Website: home-depot
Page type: delivery-shipping
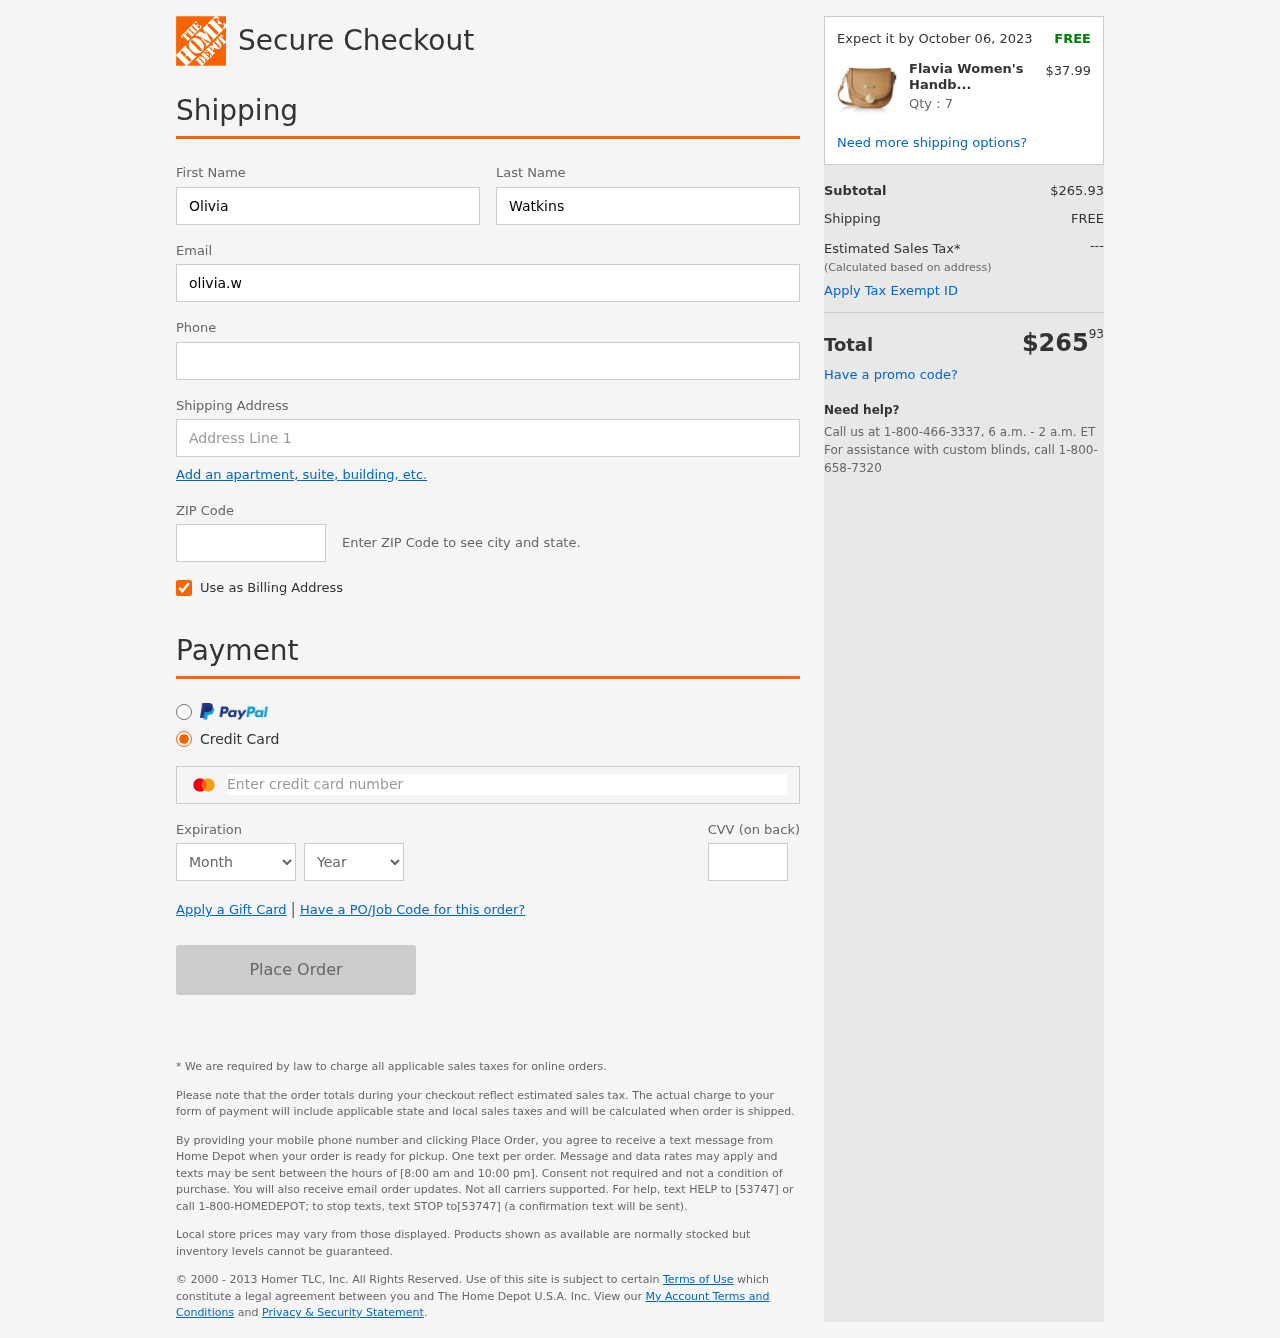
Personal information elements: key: PII_CARD_CVV
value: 751
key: PII_CARD_EXPIRY_MONTH
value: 01
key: PII_CARD_EXPIRY_YEAR
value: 27
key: PII_CARD_NUMBER
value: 2224 1572 1771 9883
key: PII_EMAIL
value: olivia.watkins@yahoo.com
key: PII_FIRSTNAME
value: Olivia
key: PII_LASTNAME
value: Watkins
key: PII_PHONE
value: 4105774994
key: PII_POSTCODE
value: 77218
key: PII_STREET
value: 154 Cooper Landing
Product elements: key: PRODUCT1_NAME
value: Flavia Women's Handbag (Khaki)
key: PRODUCT1_PRICE
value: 37.99
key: PRODUCT1_QUANTITY
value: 7
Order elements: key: ORDER_DELIVERY_DATE
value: Expect it by October 06, 2023
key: ORDER_SUBTOTAL
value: $265.93
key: ORDER_SHIPPING_COST
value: FREE
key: ORDER_TOTAL
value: $26593